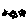
Label: sun